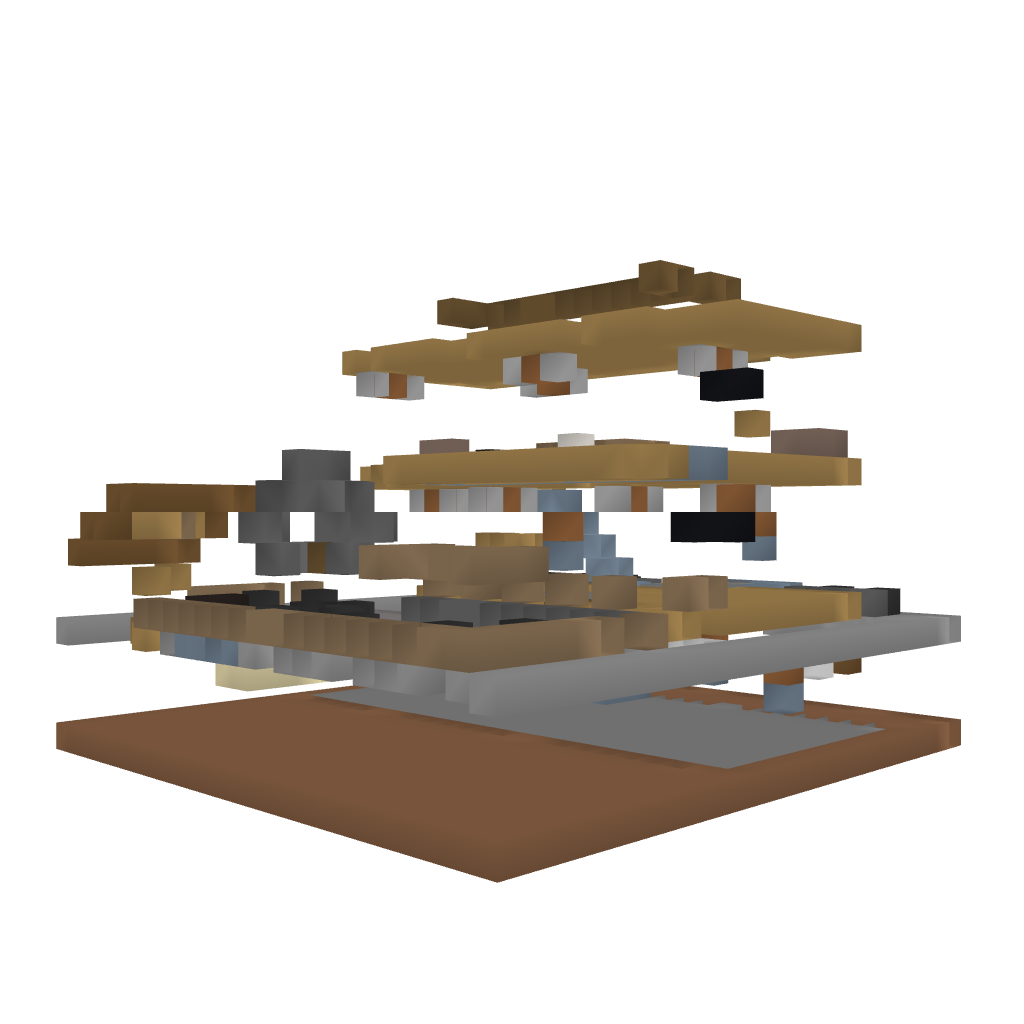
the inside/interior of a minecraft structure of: Middle-class Modern I-shaped House with Backyard